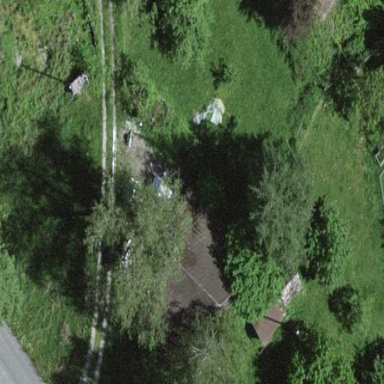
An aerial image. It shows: Rural barn.